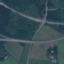
Land use / land cover: Highway